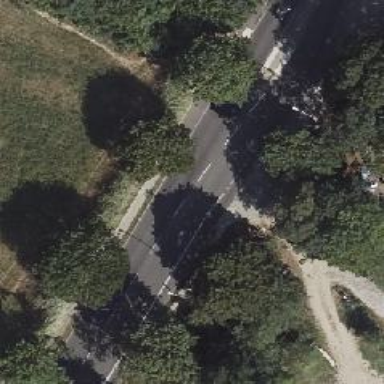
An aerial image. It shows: Secondary road with asphalt surface. There is separate sidewalk and cycle lane on the left side.